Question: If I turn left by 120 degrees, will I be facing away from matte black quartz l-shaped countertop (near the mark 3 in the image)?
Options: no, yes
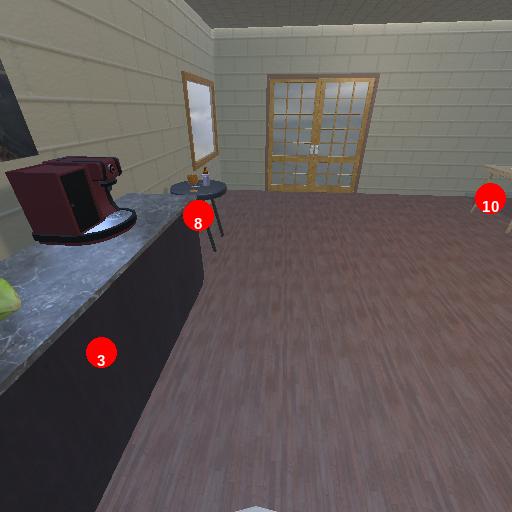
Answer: no